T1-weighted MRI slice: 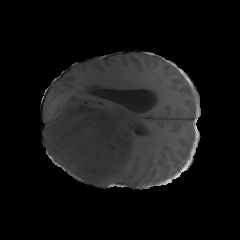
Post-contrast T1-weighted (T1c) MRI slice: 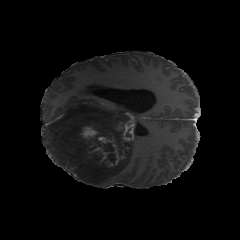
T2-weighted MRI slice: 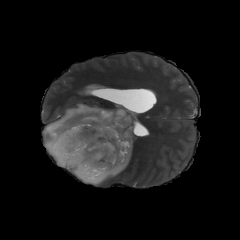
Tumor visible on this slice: yes